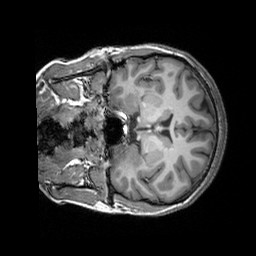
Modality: T1w
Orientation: coronal
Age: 20
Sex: female
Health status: healthy
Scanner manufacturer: siemens
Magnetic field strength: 3 T
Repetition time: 2.3 s
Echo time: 0.00303 s